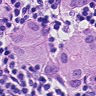
Metastatic tissue present: yes